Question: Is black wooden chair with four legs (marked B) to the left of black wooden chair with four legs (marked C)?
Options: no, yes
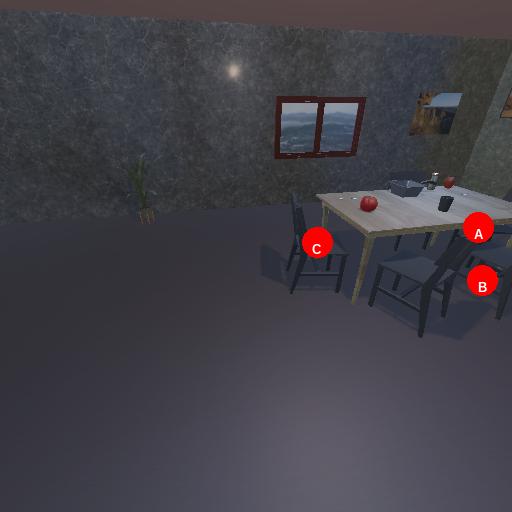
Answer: no